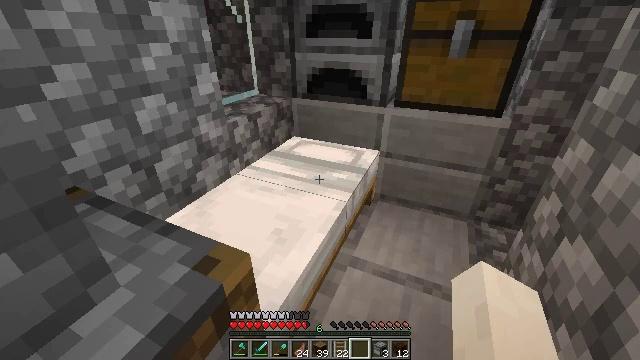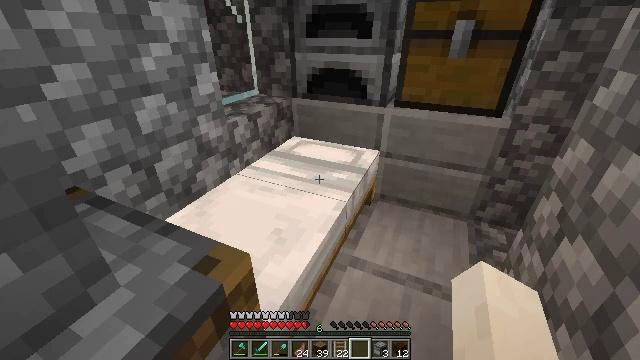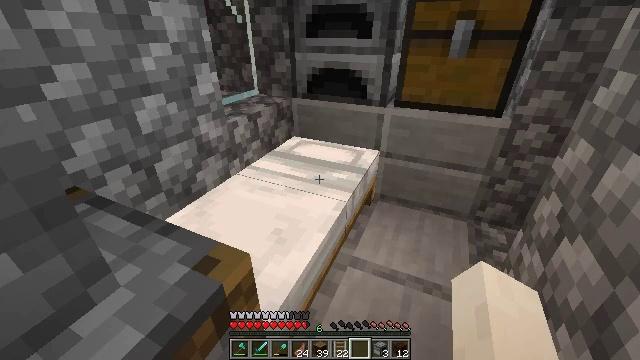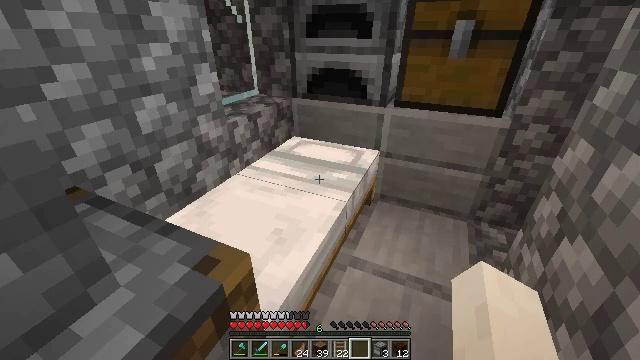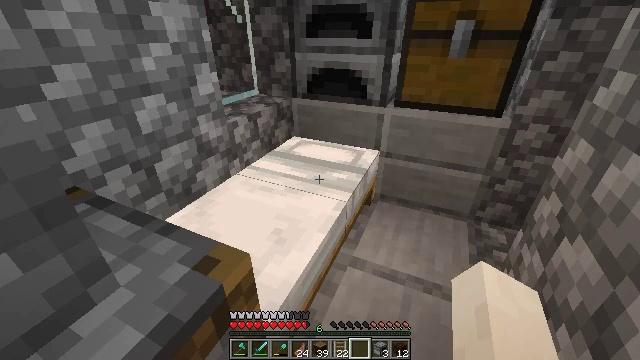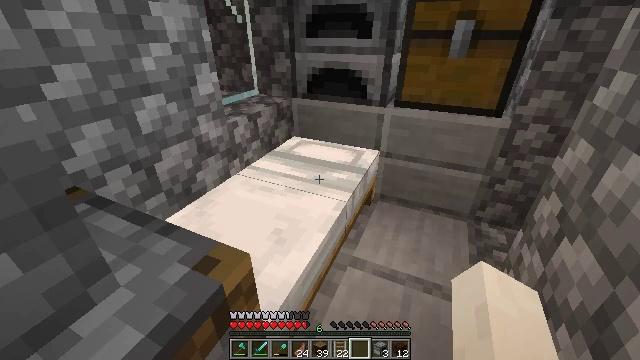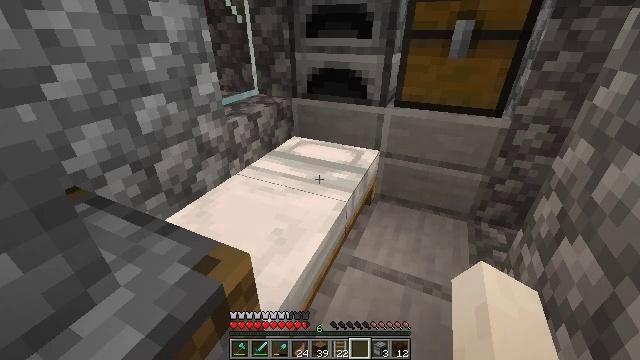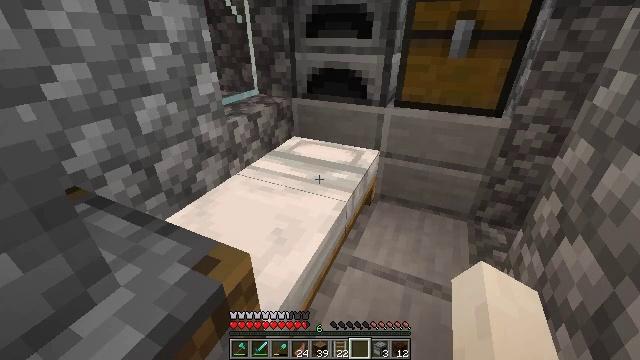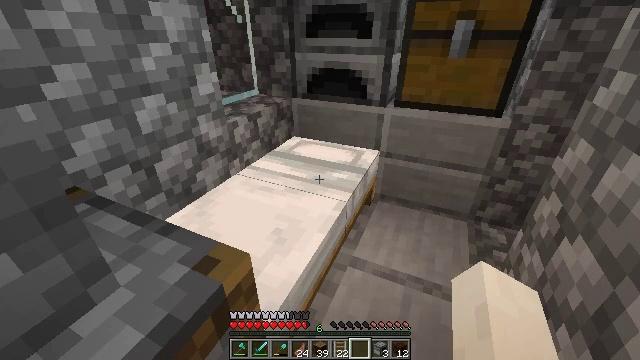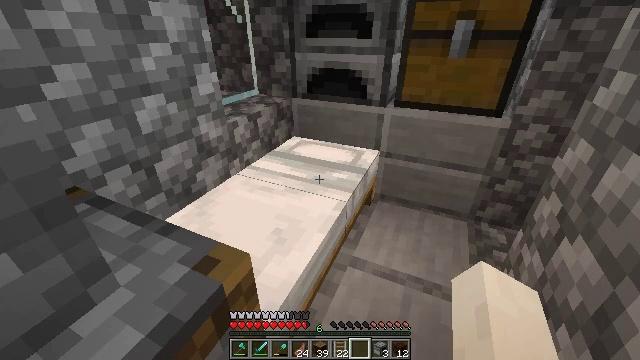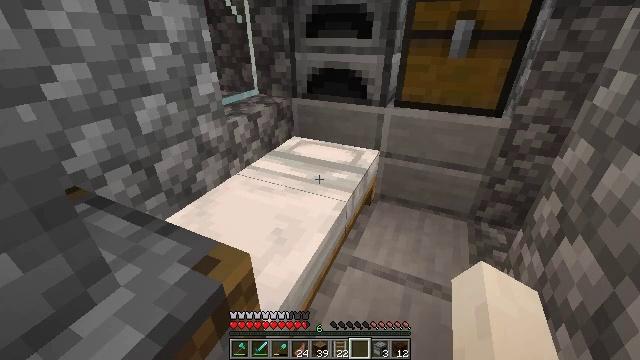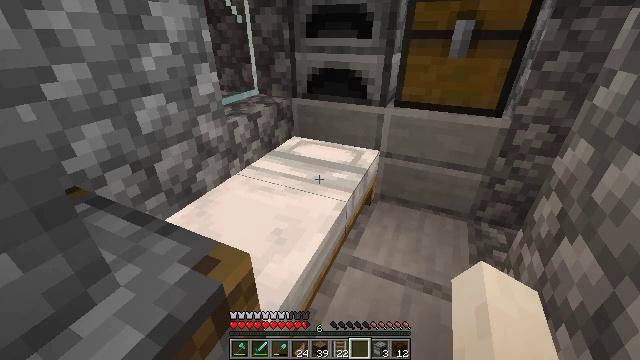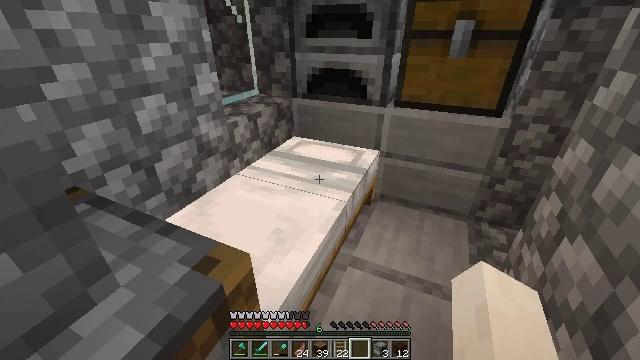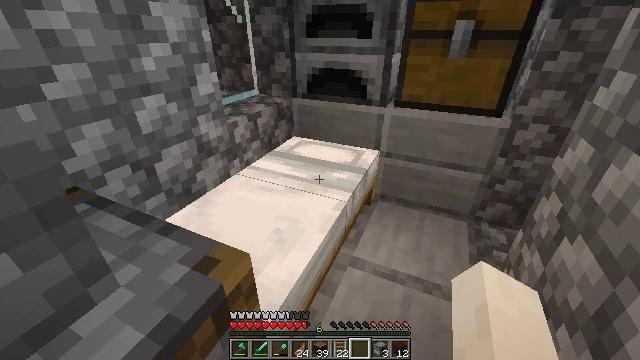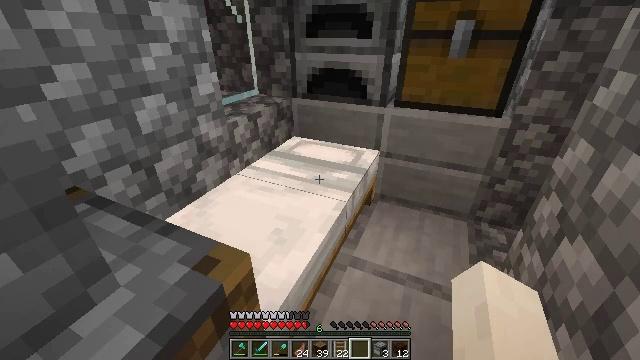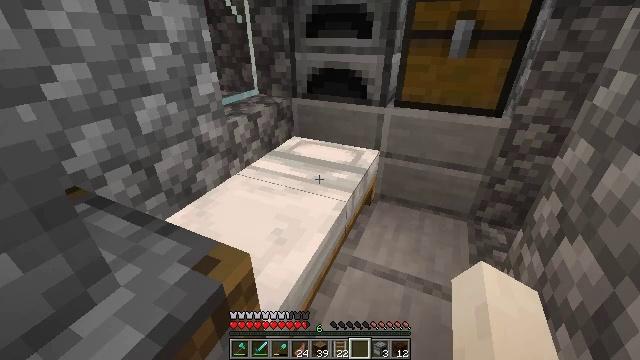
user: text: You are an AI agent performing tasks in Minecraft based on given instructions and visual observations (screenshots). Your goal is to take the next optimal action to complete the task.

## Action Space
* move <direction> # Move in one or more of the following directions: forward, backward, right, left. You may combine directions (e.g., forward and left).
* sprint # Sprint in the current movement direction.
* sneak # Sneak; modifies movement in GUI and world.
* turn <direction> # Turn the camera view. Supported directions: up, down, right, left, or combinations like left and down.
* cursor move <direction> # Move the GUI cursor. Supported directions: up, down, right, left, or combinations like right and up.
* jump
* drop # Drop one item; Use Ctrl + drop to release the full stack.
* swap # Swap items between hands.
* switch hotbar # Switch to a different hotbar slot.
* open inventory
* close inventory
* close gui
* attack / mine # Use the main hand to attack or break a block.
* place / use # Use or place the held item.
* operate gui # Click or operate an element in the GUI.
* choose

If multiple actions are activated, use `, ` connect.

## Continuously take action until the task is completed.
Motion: motion action
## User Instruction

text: Mine the large fern from the ground.
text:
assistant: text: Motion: no_op
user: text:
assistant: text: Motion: no_op
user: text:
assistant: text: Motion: no_op
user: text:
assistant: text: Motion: no_op
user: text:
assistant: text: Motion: no_op
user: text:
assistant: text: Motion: no_op
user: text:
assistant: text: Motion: no_op
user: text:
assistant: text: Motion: no_op
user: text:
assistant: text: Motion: no_op
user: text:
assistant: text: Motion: no_op
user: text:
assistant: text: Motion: no_op
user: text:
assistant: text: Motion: no_op
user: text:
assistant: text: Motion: no_op
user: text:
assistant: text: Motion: no_op
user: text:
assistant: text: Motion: no_op
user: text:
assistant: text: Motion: no_op
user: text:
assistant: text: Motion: no_op
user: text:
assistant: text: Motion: no_op
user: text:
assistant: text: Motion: no_op
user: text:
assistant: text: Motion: no_op
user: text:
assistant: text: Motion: no_op
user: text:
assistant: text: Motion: no_op
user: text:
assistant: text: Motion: no_op
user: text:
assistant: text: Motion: no_op
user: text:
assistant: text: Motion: no_op
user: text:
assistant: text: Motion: no_op
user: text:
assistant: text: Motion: no_op
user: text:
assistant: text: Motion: no_op
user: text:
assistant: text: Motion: no_op
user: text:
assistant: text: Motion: no_op